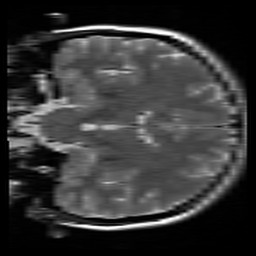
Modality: T2w
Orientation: coronal
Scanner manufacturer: siemens
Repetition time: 3.9 s
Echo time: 0.076 s